Question: I have some working navigation between ViewControllers, using a 'UINavigationController'.
But if you look in the image, you'll see my ViewControllers in InterfaceBuilder have an item called "Navigation Item" which showed up when connecting it to the 'UINavigationController'.
However, the 'TutorialViewController' doesn't have this. How do I get it to show up? I tried copying the Navigation Item from one controller and pasting it into another, but that didn't work.
The really weird thing is that if I use the button on the front page to go to the Tutorial page, the navigation works, shows a back button and everything.

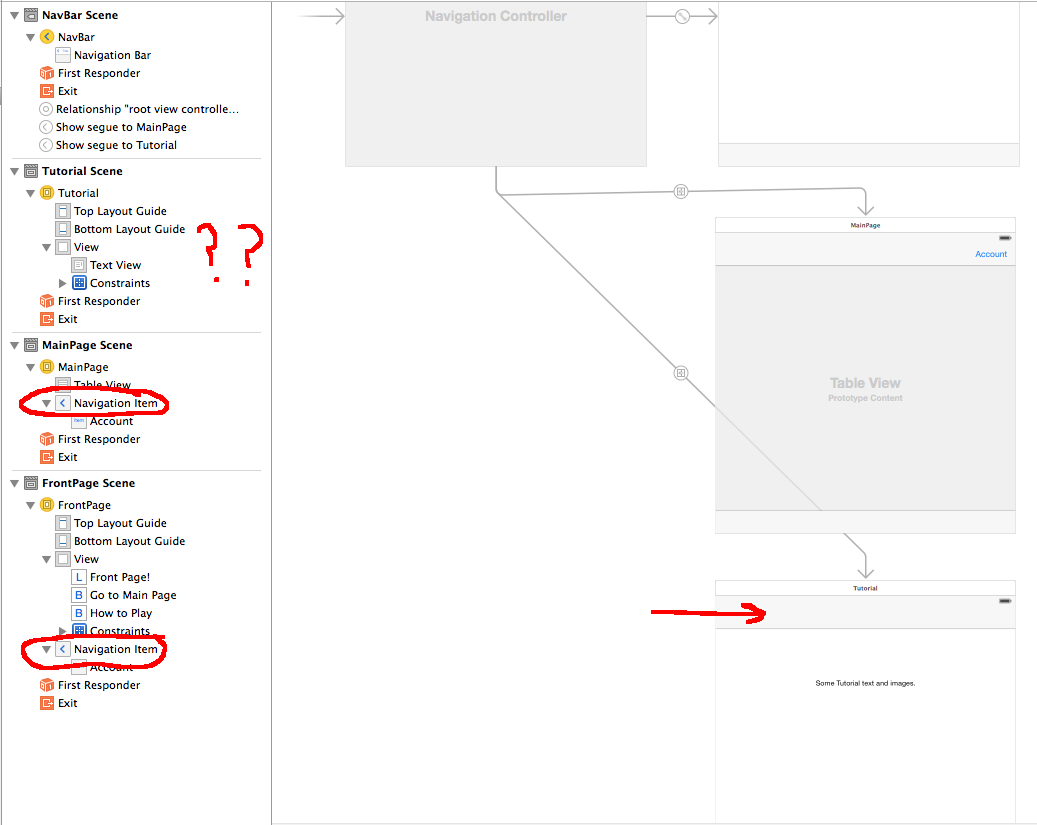
Answer: Just drag & drop a 'Navigation Item' from the object library onto your ViewController in InterfaceBuilder